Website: home-depot
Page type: order-tracking
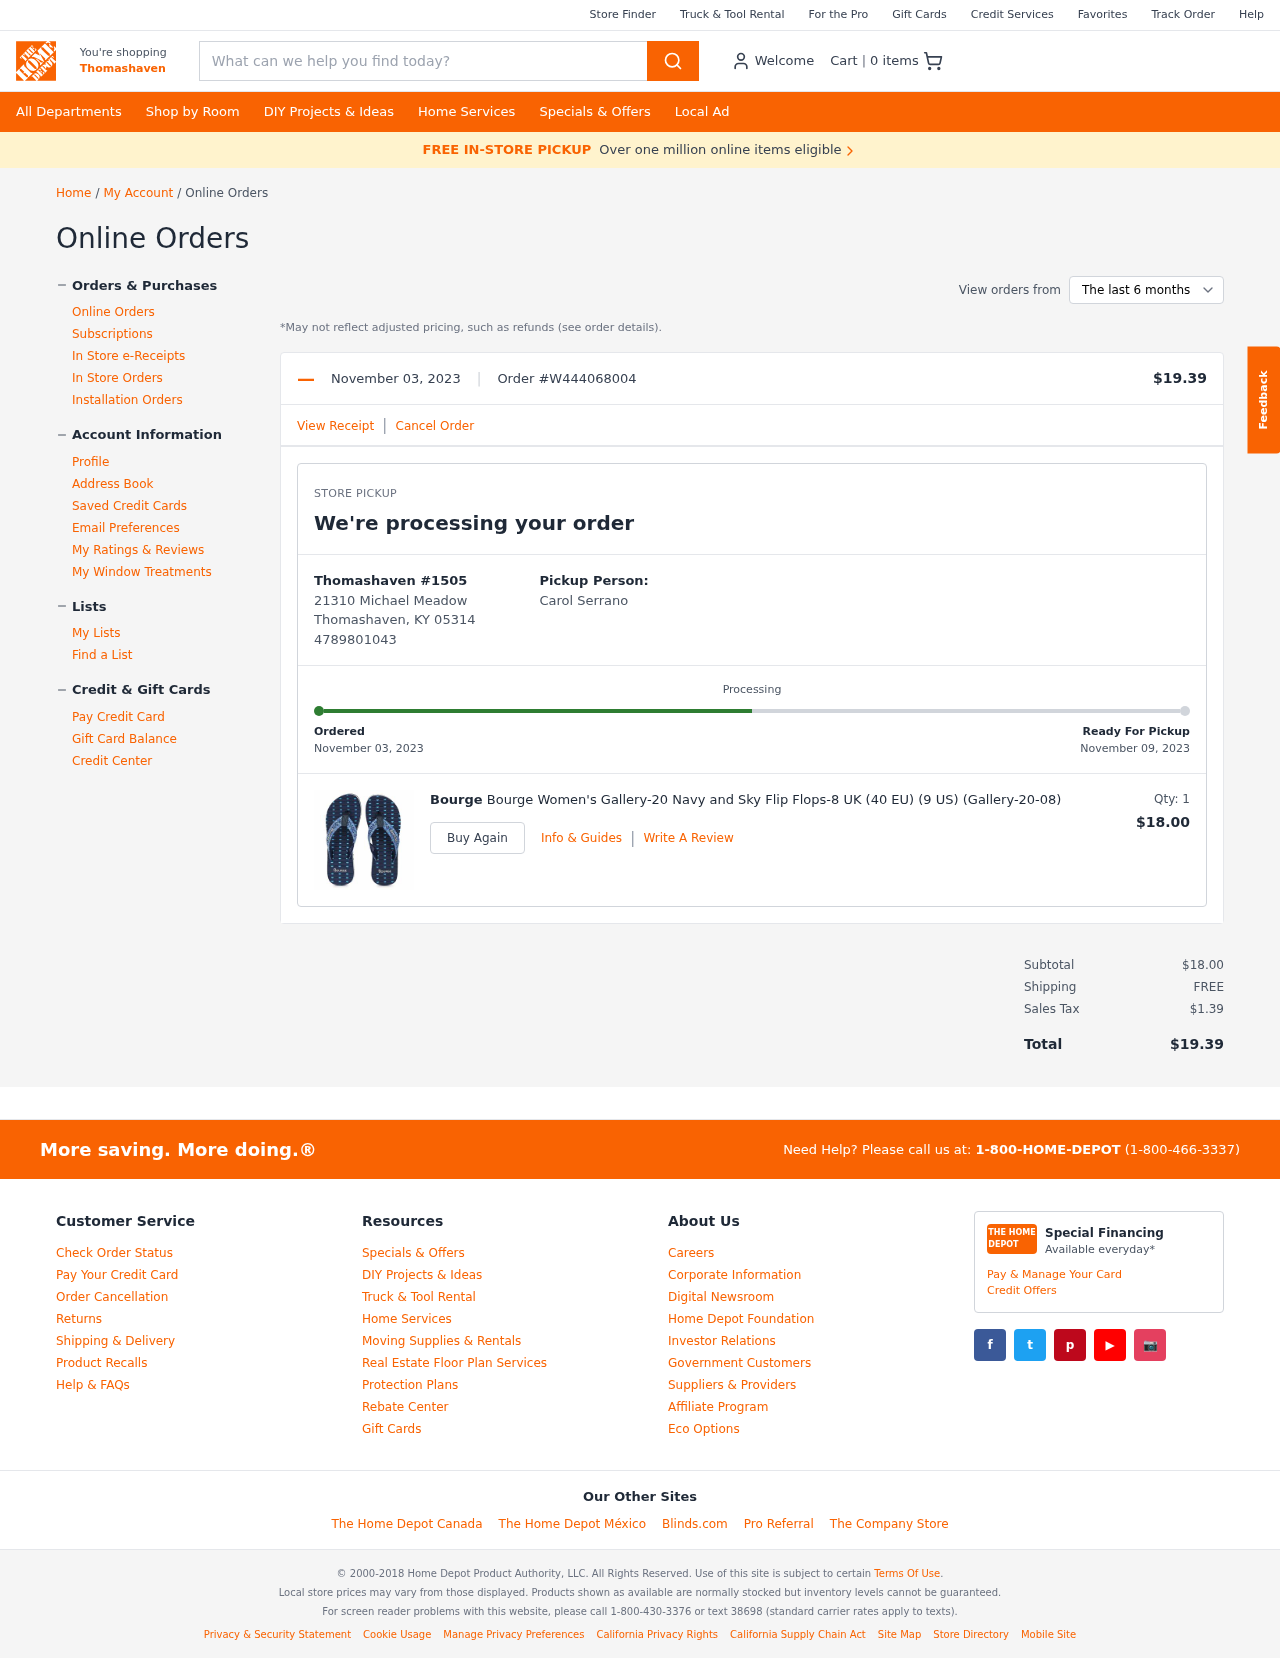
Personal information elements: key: PII_CITY
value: Thomashaven
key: PII_FULLNAME
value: Carol Serrano
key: PII_LOCATION1_CITY
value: Thomashaven
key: PII_LOCATION1_STREET
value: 21310 Michael Meadow
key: PII_LOCATION1_CITY_STATE_ZIP
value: Thomashaven, KY 05314
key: PII_PHONE
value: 4789801043
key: PII_PHONE_LINE
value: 1043
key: PII_PHONE_SUFFIX
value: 1043
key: PII_PHONE2
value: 4789801043
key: PII_PHONE3
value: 4789801043
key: PII_PHONE_NUMERIC
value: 4789801043
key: PII_PHONE_LINE_NUMERIC
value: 1043
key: PII_PHONE_SUFFIX_NUMERIC
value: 1043
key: PII_PHONE2_NUMERIC
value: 4789801043
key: PII_PHONE3_NUMERIC
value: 4789801043
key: PII_PHONE_DIGITS
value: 4789801043
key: PII_PHONE_LAST4
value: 1043
Product elements: key: PRODUCT1_BRAND
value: Bourge
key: PRODUCT1_NAME
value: Bourge Women's Gallery-20 Navy and Sky Flip Flops-8 UK (40 EU) (9 US) (Gallery-20-08)
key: PRODUCT1_PRICE
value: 18
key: PRODUCT1_QUANTITY
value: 1
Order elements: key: ORDER_NUM_ITEMS
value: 0
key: ORDER_DATE
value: November 03, 2023
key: ORDER_ID
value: W444068004
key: ORDER_TOTAL
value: $19.39
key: ORDER_DATE2
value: November 03, 2023
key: ORDER_DELIVERY_DATE
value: November 09, 2023
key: ORDER_SUBTOTAL
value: $18.00
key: ORDER_SHIPPING_COST
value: FREE
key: ORDER_TAX
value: $1.39
Search elements: key: HEADER_SEARCH
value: What can we help you find today?